Question: I have table and this table contain 'result column' with some entries. I just wanted to know how to get individual count these entries using MySql Query like this ()...
also
() or helps are definitely appreciated

'''
SELECT cpd.result FROM cron_players_data cpd
WHERE cpd.'status' = '1'
AND (cpd.'result' = '1' OR cpd.'result' = '2')
AND cpd.'player_id' = '81'
'''
'''
result count
1 2
2 6
'''
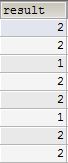
Answer: '''
SELECT cpd.result, count(*) FROM cron_players_data cpd
WHERE cpd.'status' = '1'
AND (cpd.'result' = '1' OR cpd.'result' = '2')
AND cpd.'player_id' = '81' group by cpd.'result'
'''